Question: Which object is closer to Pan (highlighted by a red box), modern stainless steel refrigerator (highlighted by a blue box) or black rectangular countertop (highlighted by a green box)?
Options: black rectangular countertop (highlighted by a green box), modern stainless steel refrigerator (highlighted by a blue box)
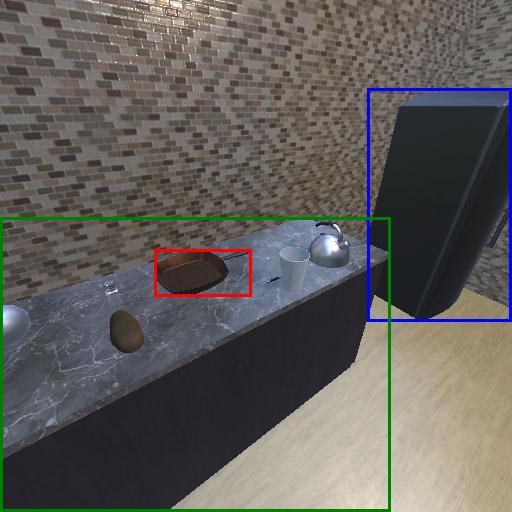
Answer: black rectangular countertop (highlighted by a green box)